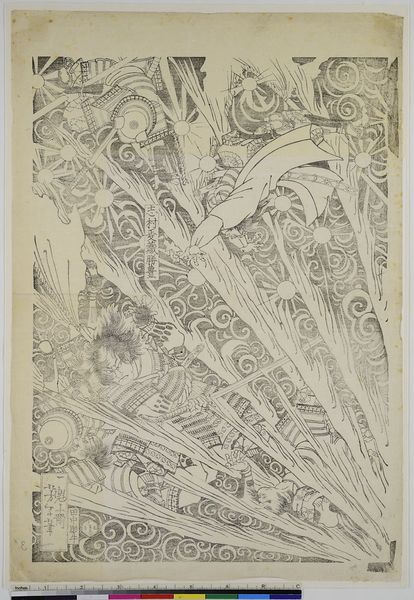
Künstler: Tsukioka Yoshitoshi
Standort: Hamburg
Institution: Museum für Kunst und Gewerbe Hamburg
Schlagwörter: kampf, mann, licht, rot, holzschnitt, druckgraphik, druckgrafik, zeit, schwarzlinienschnitt, edo, reproduktionen, druckerzeugnisse, schwarzdruck, ukiyo, schwarzliniendruck, schwarzlinientechnik, zustandsdruck